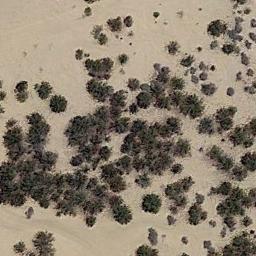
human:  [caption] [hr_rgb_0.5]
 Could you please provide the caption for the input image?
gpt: Some connected chaparrals of different sizes grow in the desert .

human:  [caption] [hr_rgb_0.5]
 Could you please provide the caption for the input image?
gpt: Chaparral is densely distributed on the sand .

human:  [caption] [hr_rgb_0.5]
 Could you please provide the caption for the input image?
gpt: The chaparral is consist of some bushes on the desert .

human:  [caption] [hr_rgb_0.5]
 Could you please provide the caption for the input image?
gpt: The middle of the chaparral is dense .

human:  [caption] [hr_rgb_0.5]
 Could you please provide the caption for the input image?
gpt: There are some scattered trees in this desert .